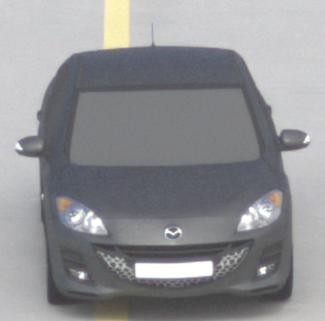
Make: Mazda
Model: 3 1.6
Detailed model: 3 (BL)
Model produced from: 2009/05
Model produced until: 2010/12
Doors: 5
Color: gray
Road condition: dry road
Daytime: midday
Contrast: medium contrast